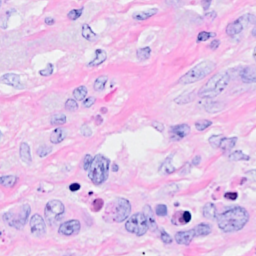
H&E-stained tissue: Breast